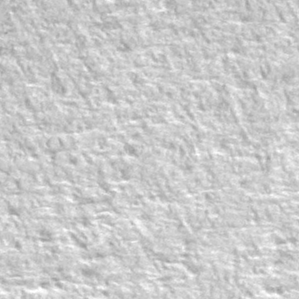
Label: frost